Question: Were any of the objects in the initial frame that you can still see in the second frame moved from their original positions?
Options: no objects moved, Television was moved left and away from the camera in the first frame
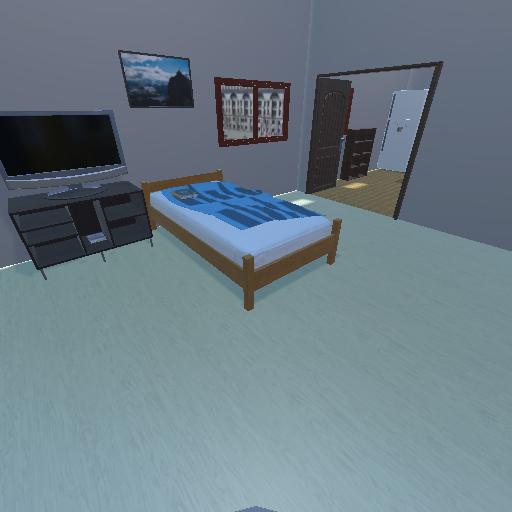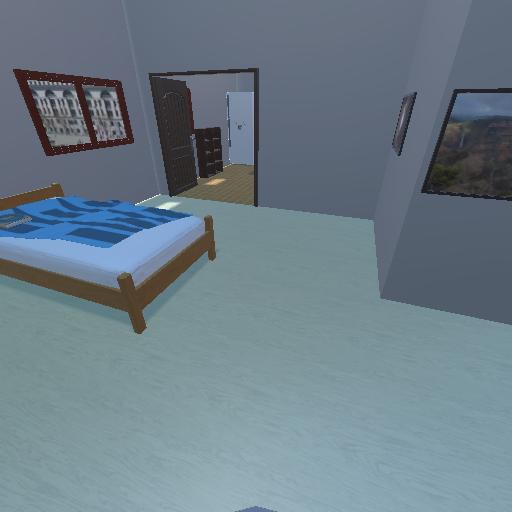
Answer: no objects moved